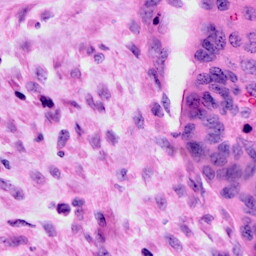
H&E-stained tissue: Cervix